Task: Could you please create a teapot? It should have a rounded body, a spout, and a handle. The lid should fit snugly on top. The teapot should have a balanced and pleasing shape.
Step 220:
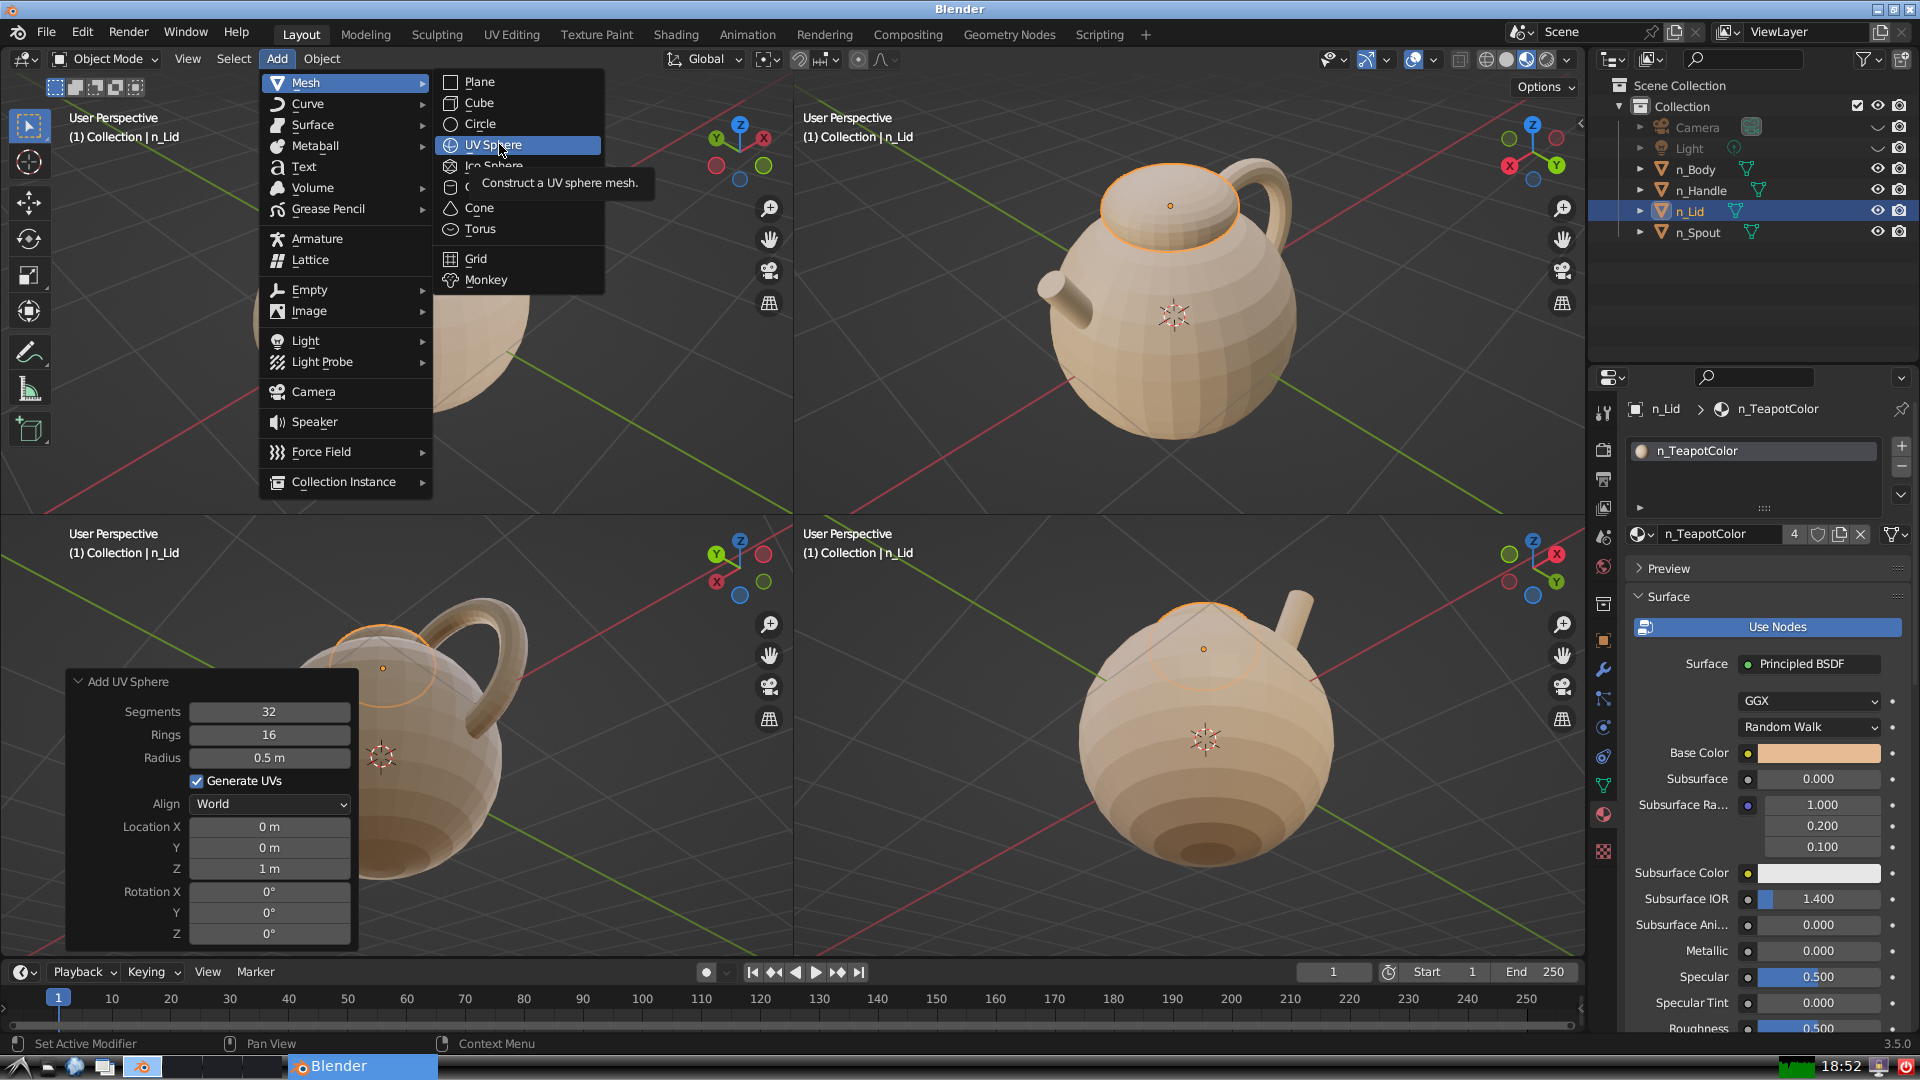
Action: click: no